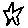
Label: star